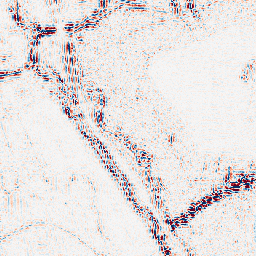
Category: wavelet
Decomposition family: wavelet_reverse_biorthogonal
Decomposition parameters: wavelet: rbio4.4
level: 2
Upsampling method: sinc_hamming
Upsampling parameters: scale: 2
kernel_size: 16
Upsampling scale: 2